Field crop: tomato
Growth stage: 1
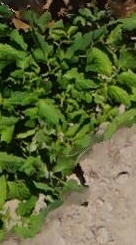
Species: tomato